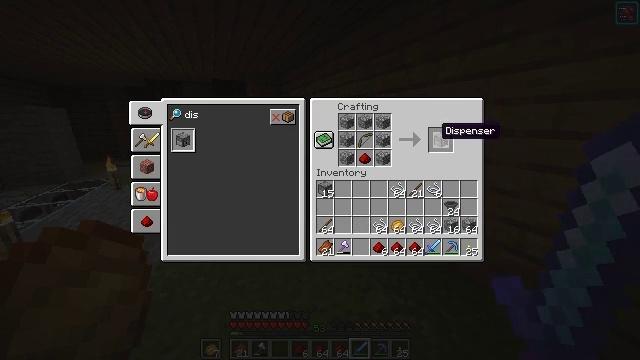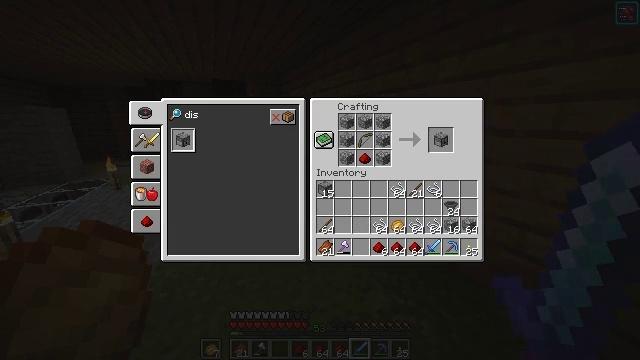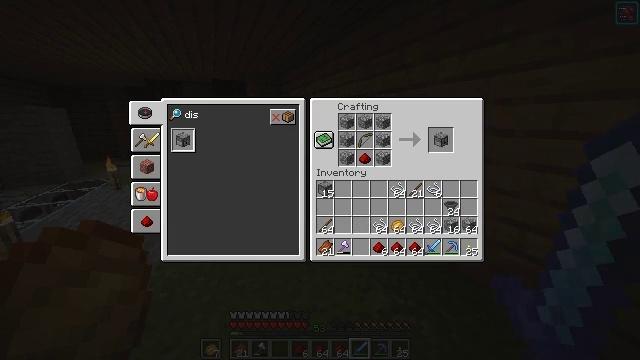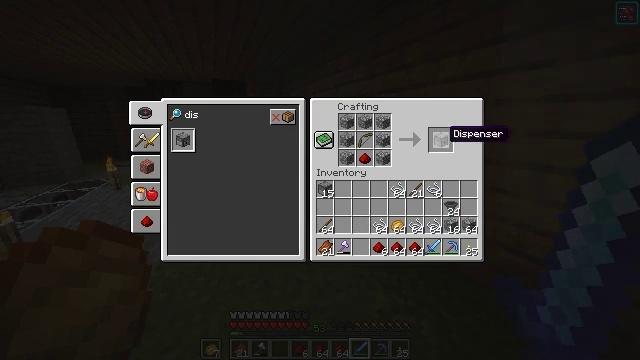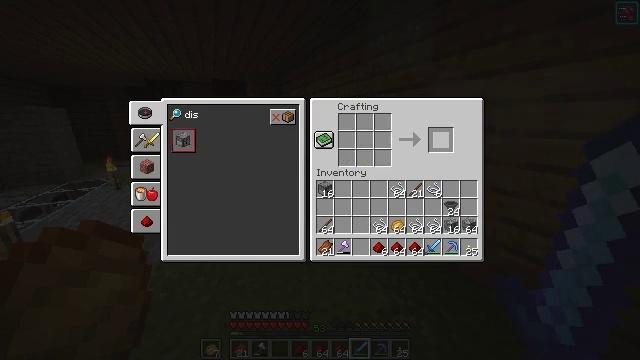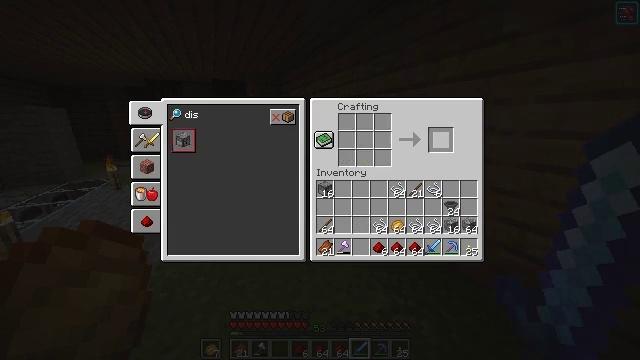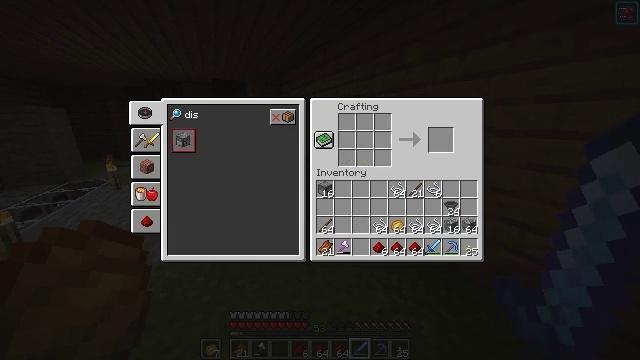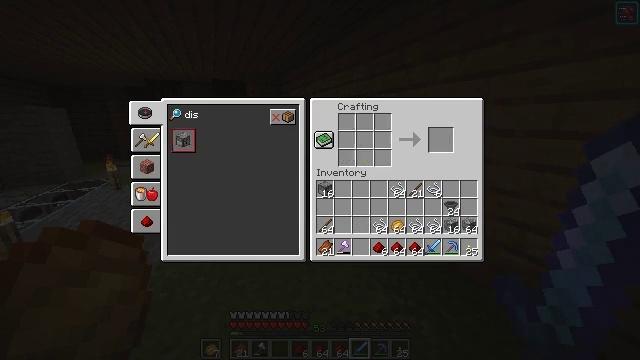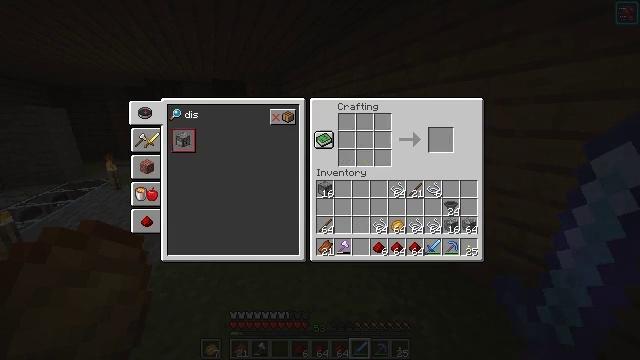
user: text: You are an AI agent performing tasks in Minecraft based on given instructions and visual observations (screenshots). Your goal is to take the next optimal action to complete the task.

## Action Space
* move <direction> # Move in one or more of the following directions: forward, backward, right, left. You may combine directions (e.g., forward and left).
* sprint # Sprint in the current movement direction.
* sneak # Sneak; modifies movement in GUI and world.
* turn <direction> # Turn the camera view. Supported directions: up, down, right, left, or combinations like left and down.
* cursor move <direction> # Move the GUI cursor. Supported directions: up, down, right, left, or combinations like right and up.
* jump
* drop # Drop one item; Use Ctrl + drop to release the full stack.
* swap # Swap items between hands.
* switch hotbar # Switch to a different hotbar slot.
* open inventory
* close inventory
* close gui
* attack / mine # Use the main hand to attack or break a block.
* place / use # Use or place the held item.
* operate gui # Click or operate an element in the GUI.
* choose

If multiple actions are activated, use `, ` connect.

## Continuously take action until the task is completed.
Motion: motion action
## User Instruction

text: Assemble a dispenser at the crafting table.
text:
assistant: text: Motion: sneak
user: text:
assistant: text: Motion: sneak
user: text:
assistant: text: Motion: sneak, cursor move right
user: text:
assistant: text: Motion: sneak, operate gui
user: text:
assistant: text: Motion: sneak, operate gui
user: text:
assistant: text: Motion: sneak, cursor move left
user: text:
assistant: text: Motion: sneak, cursor move left
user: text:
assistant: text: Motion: sneak, cursor move left
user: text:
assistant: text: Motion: sneak